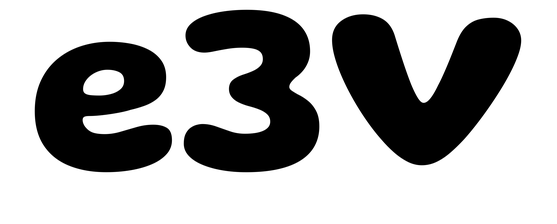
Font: Gluten_Bold